Aerial crown-view tile of a tropical tree (Barro Colorado Island, Panama), acquired 20240813:
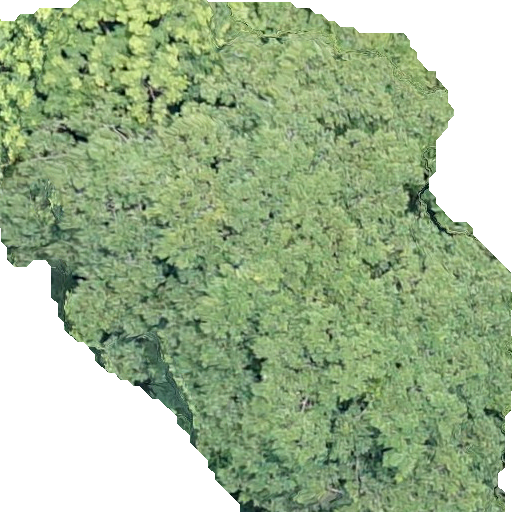
Species: Simarouba amara
GBIF accepted scientific name: Simarouba amara
Crown area: 349.276 m²